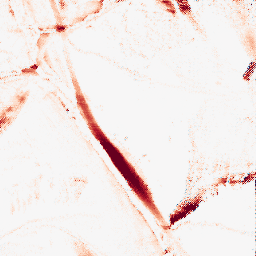
Category: morphological
Decomposition family: morphological_ellipse
Decomposition parameters: operation: opening
width: 10
height: 30
Upsampling method: regularized
Upsampling parameters: scale: 4
lambda_reg: 0.1
Upsampling scale: 4